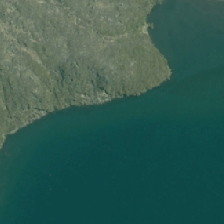
Land cover: lake_pond